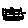
Label: square